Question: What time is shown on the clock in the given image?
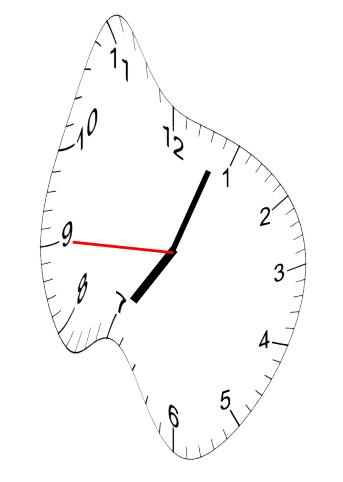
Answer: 07:03:45